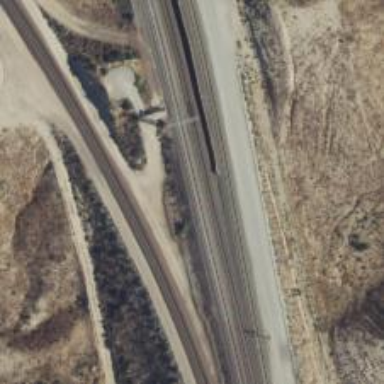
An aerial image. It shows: Railway track.